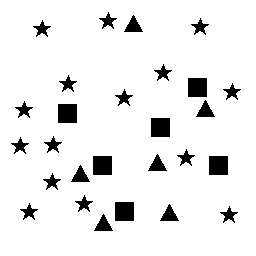
Squares: 6
Triangles: 6
Stars: 15
Total shapes: 27